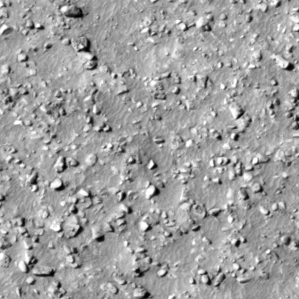
Label: non_frost